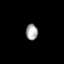
Tissue: skin
Cell type: Epithelial cells
Senescence score: 0.7896
Nuclear area (px): 189
Mean DAPI intensity: 163.751